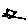
Label: cat